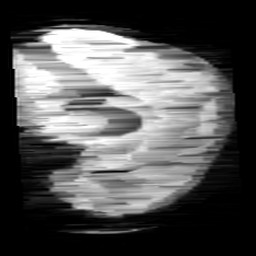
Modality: minIP
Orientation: sagittal
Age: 10
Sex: male
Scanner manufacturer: siemens
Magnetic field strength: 3 T
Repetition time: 0.027 s
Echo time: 0.02 s